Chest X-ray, PA view. Patient: 34 years old, sex F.
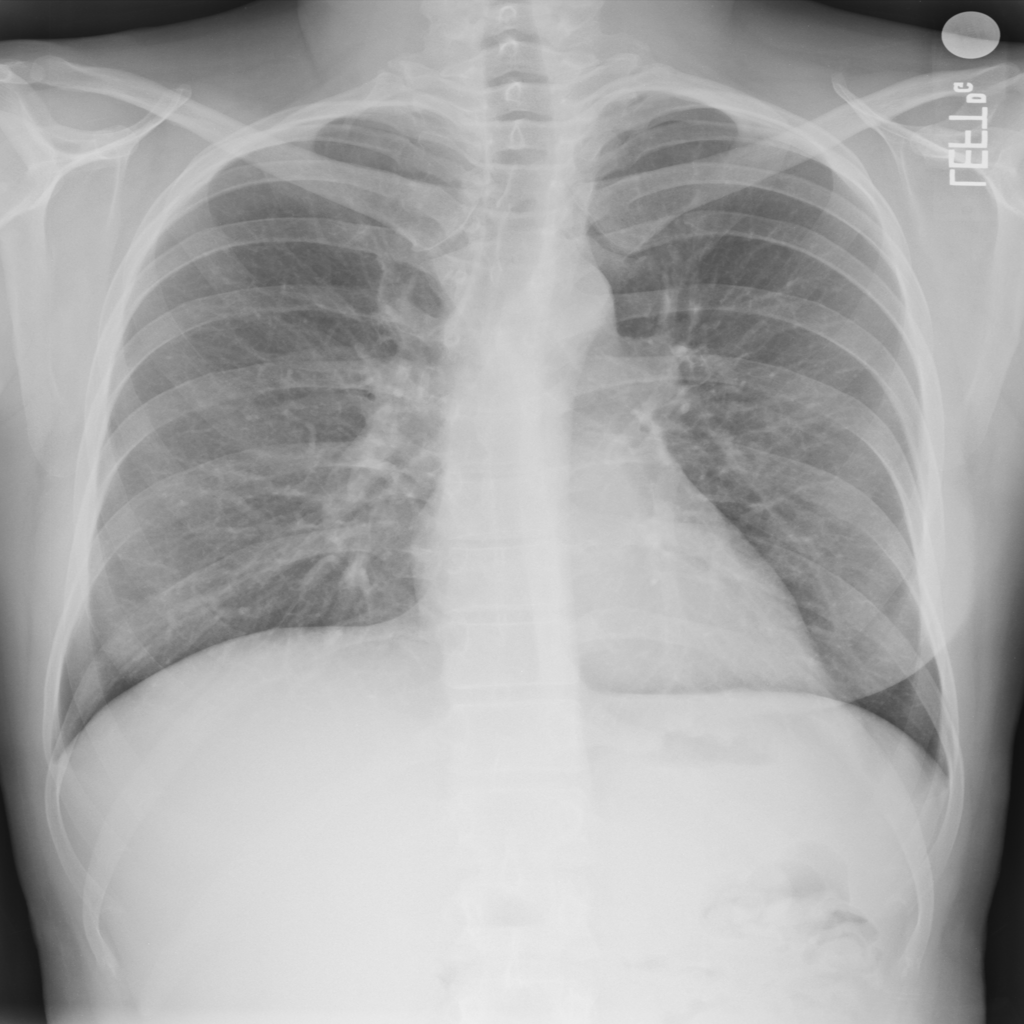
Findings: No Finding